Question: In my MS Access application, I am using a form which contains only two controls - a textbox and a command button. This form is named as 'HEADER FORM'.
'HEADER FORM' is used as a subform in header section of various other forms.
What I want to do is that whenever a particular form loads, I want to fill details in the textbox of the 'HEADER FORM' (that will be name of the person who has logged in. The same would be clear from the picture below).
I am trying to call a global subroutine named 'updateHeader' in form load event of all the forms.
'''
Public Sub updateHeader()
Me![HEADER FORM].Form.txtHeaderName.Value = strPerson
End Sub
'''
Following is the picture showing 'HEADER FORM' in Design View and the same being used as a subform in a login form.

I tried various other options but am not able to come out with the correct way to reference the form. Am I doing something wrong fundamentally?
The error that I am seeing is invalid use of 'Me' keyword.
Also, my 'updateHeader' subroutine is a global subroutin which is called from Form_Load event of all the forms.
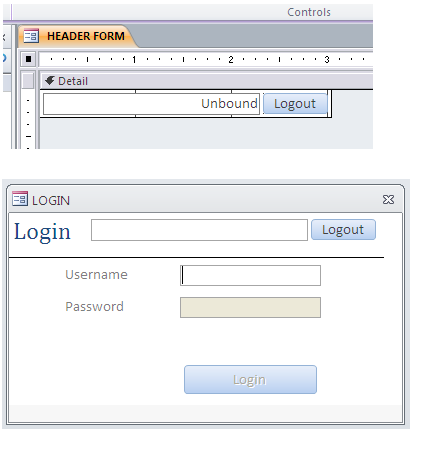
Answer: If your 'updateHeader()' procedure is contained in a standard module, that would explain the complaint about the 'Me' keyword ... it's not valid in a standard module.
In a form module, 'Me' means "this form".
You could change the procedure declaration to accept a reference to a form.
'''
Public Sub updateHeader(ByRef TheForm As Form)
' Me![HEADER FORM].Form.txtHeaderName.Value = strPerson
TheForm![HEADER FORM].Form.txtHeaderName = strPerson
End Sub
'''
'.Value' is the default property and therefore not needed here, so I left it out. But it won't hurt to add it back if you prefer.
You can then call the procedure from the parent form, and pass the procedure a reference to itself (the parent form).
'''
updateHeader Me
'''